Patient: sex M, age 65
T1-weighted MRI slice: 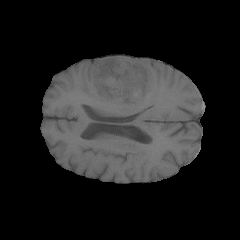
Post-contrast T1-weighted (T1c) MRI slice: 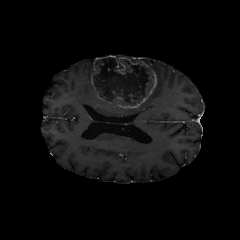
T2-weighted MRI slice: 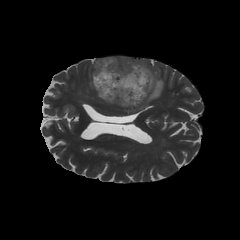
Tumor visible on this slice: yes
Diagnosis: Glioblastoma, IDH-wildtype
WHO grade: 4